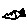
Label: bird